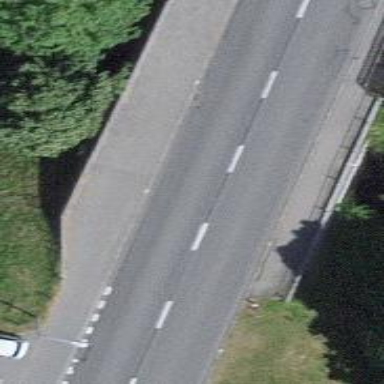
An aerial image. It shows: Primary highway crossing over bridge.